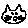
Label: cat